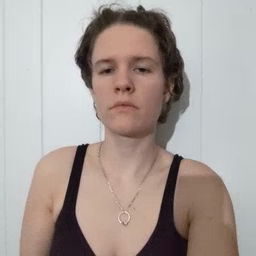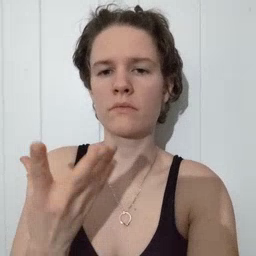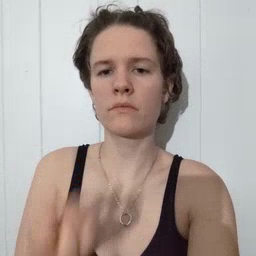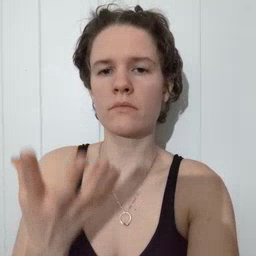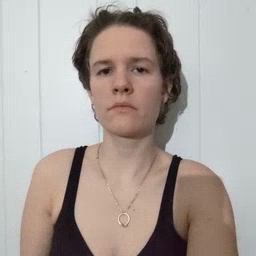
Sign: many